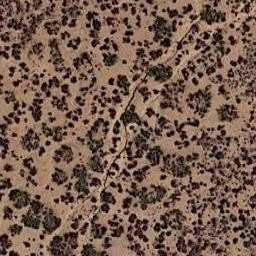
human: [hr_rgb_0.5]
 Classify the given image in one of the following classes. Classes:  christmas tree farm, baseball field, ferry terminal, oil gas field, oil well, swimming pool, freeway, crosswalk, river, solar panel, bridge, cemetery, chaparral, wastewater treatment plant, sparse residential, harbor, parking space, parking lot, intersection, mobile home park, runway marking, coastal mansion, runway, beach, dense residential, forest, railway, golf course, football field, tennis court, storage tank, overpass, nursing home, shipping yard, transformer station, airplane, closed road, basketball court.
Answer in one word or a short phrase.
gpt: chaparral